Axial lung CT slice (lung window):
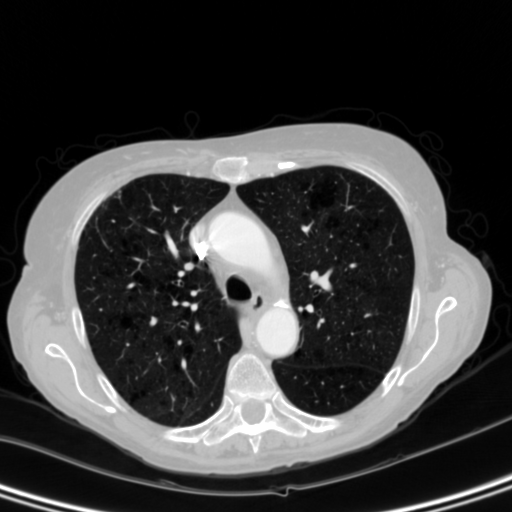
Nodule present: no